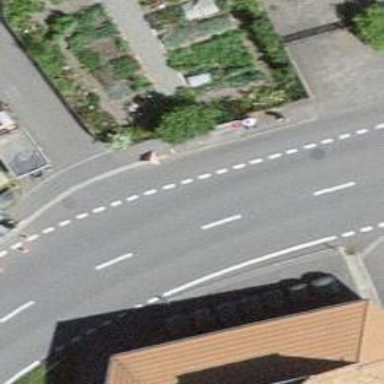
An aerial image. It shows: Bus stop with platform for public transport.